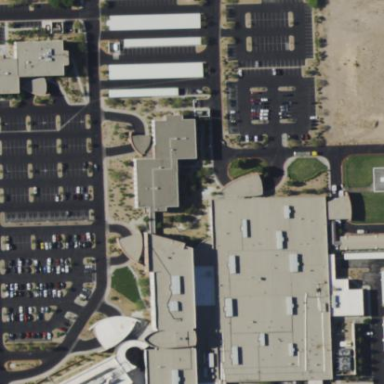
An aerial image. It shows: Healthcare facility identified as hospital.